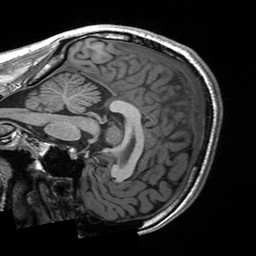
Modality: T1w
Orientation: sagittal
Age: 25
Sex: male
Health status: healthy
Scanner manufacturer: siemens
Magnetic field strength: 3 T
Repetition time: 2 s
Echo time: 0.00203 s